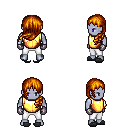
a pixel art fantasy rpg character, male body template, dark elf, purple skin, gold chest armor, white pants, dark blonde left-swept hairstyle, metal gloves, gray slippers, four views (front, back, left, right), 2x2 character sprite sheet, small pixel art, hard edges, no anti-aliasing